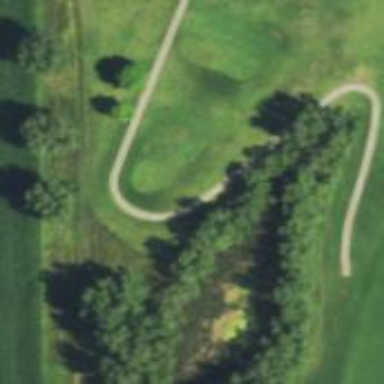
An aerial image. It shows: Driveway serving as golf cartpath.